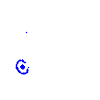
Particle: electron